Field crop: tomato
Growth stage: 1
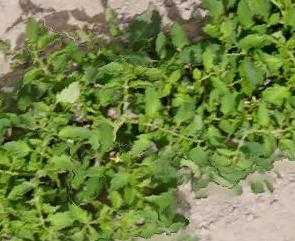
Species: tomato